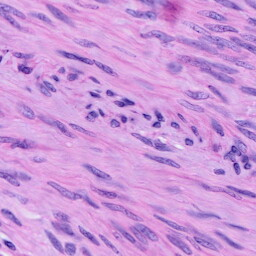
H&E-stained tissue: Cervix